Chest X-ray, AP view. Patient: 48 years old, sex M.
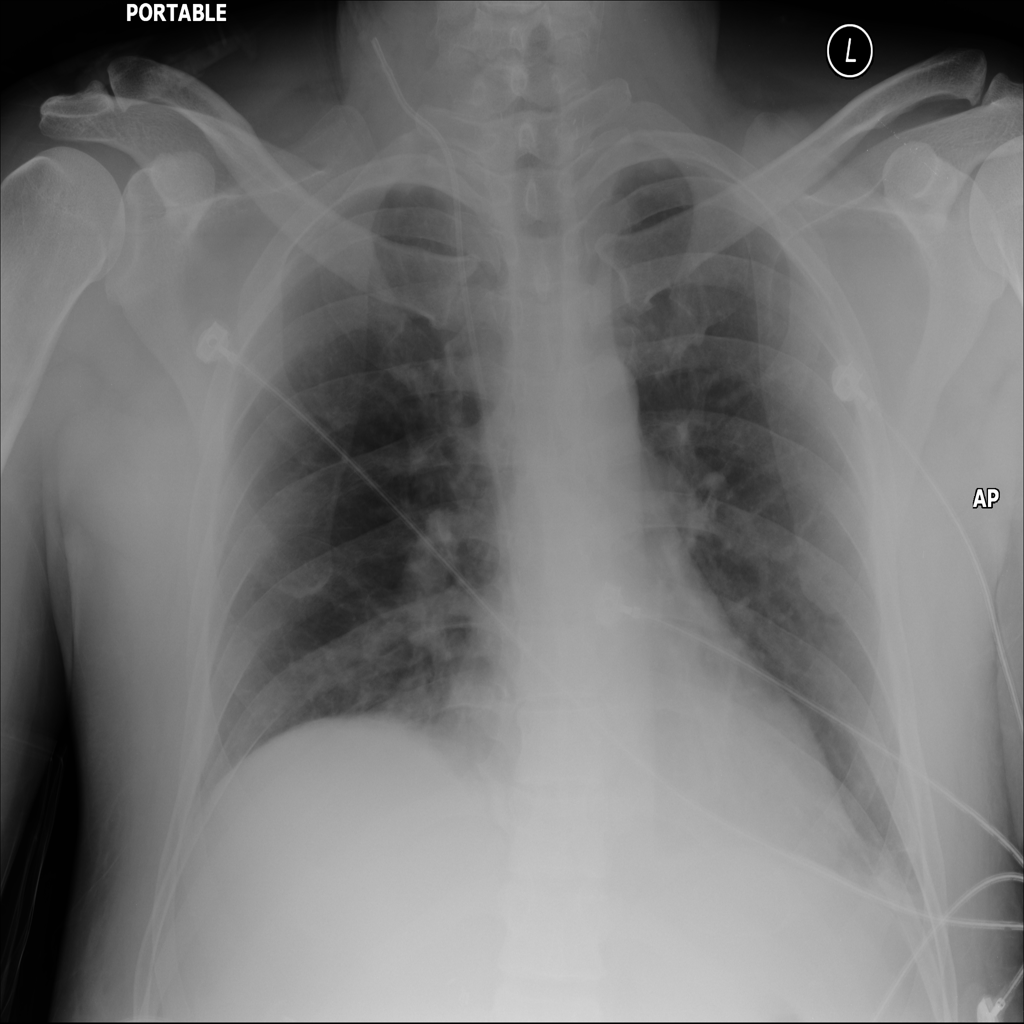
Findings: No Finding